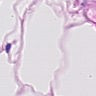
Metastatic tissue present: no